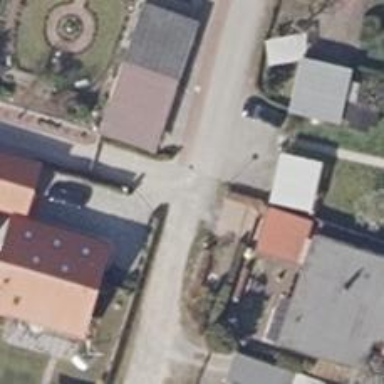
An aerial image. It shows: Smoothly paved residential road.